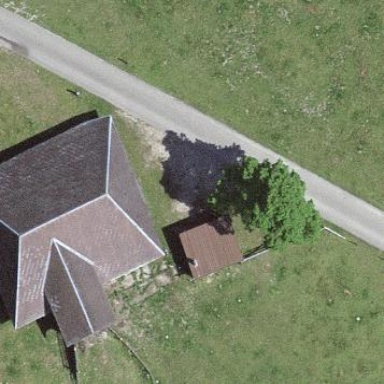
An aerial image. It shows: Rural barn.